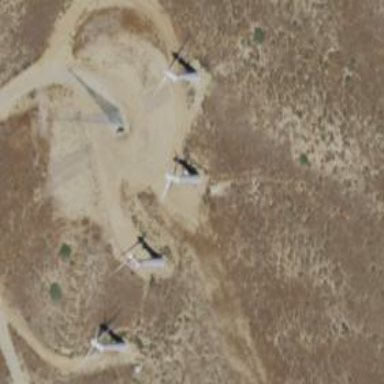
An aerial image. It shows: Wind generator powered by wind turbine.